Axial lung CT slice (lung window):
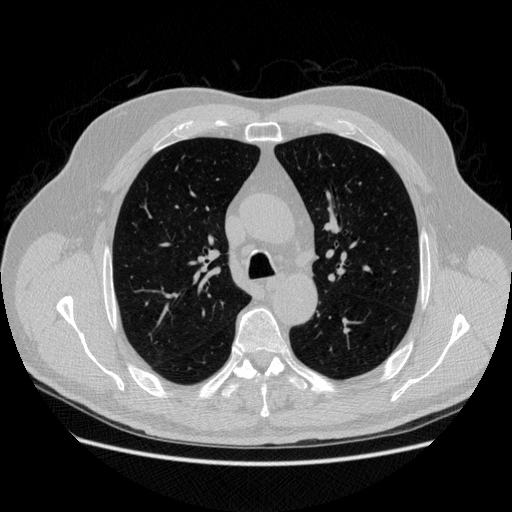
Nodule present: no